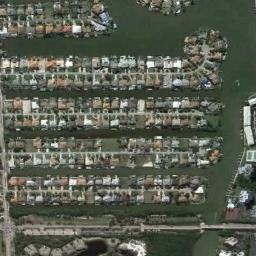
Label: residential